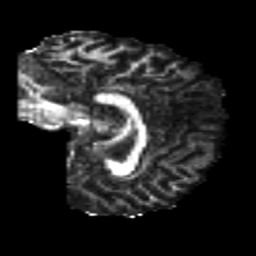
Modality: FA
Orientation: sagittal
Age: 22
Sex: female
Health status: healthy
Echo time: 0.074 s